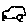
Label: car